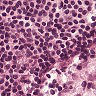
Metastatic tissue present: no